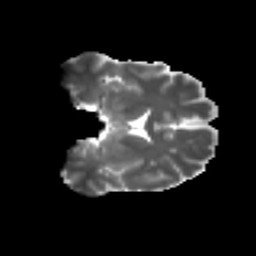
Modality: T2w
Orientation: coronal
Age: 49
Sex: female
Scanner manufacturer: ge
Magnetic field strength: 3 T
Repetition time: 7.8 s
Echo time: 0.0606 s